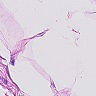
Metastatic tissue present: no